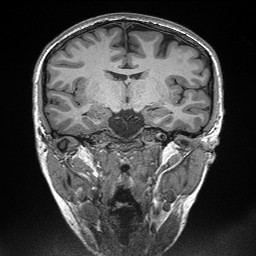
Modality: T1w
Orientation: sagittal
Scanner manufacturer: siemens
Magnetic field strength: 3 T
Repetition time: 2.3 s
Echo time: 0.00298 s